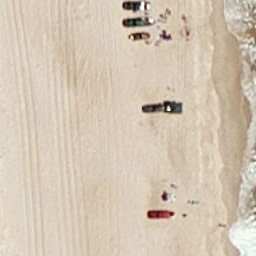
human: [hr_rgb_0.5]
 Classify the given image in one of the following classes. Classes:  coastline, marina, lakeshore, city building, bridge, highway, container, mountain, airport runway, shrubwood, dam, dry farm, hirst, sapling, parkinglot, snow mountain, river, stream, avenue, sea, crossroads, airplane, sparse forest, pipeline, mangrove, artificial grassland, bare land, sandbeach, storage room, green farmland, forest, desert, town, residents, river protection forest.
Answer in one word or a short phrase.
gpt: sandbeach